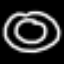
Label: donut